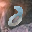
Label: 8